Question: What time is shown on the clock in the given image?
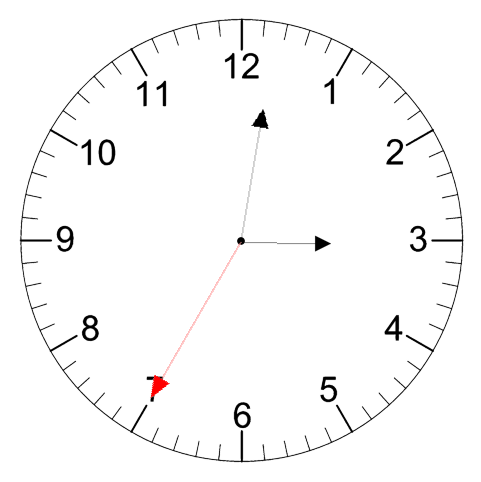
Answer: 03:01:35